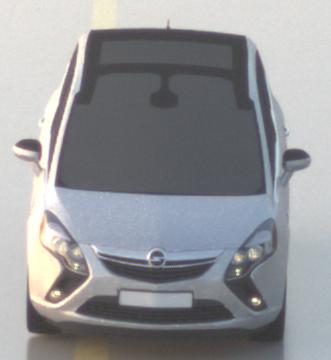
Make: Opel
Model: Zafira Tourer 1.8
Detailed model: Zafira (C) Tourer
Model produced from: 2012/01
Model produced until: 2015/06
Doors: 5
Color: white
Road condition: wet road
Daytime: sunrise or sunset
Contrast: low contrast